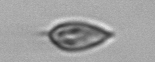
Label: Prorocentrum_triestinum